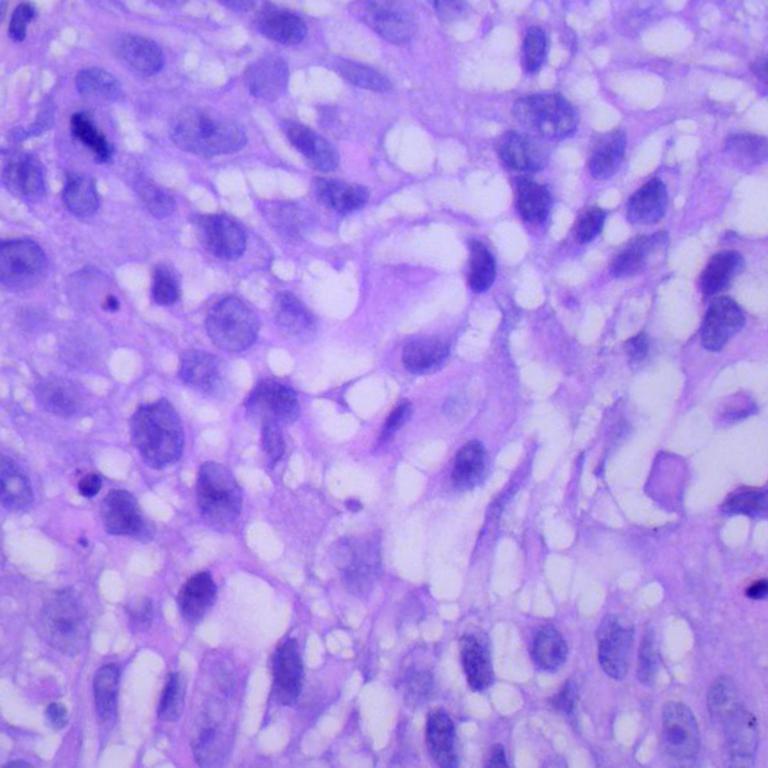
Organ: lung
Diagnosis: squamous carcinomas